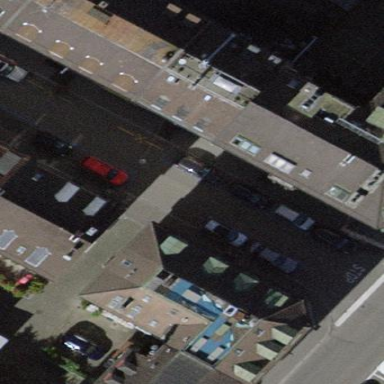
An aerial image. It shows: Parking lane designated for parking.